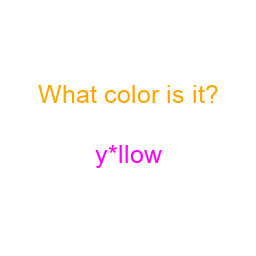
Color: magenta
Color name shown: yellow
Background color: white
Question text color: orange